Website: ulta-beauty
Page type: customer-info-address
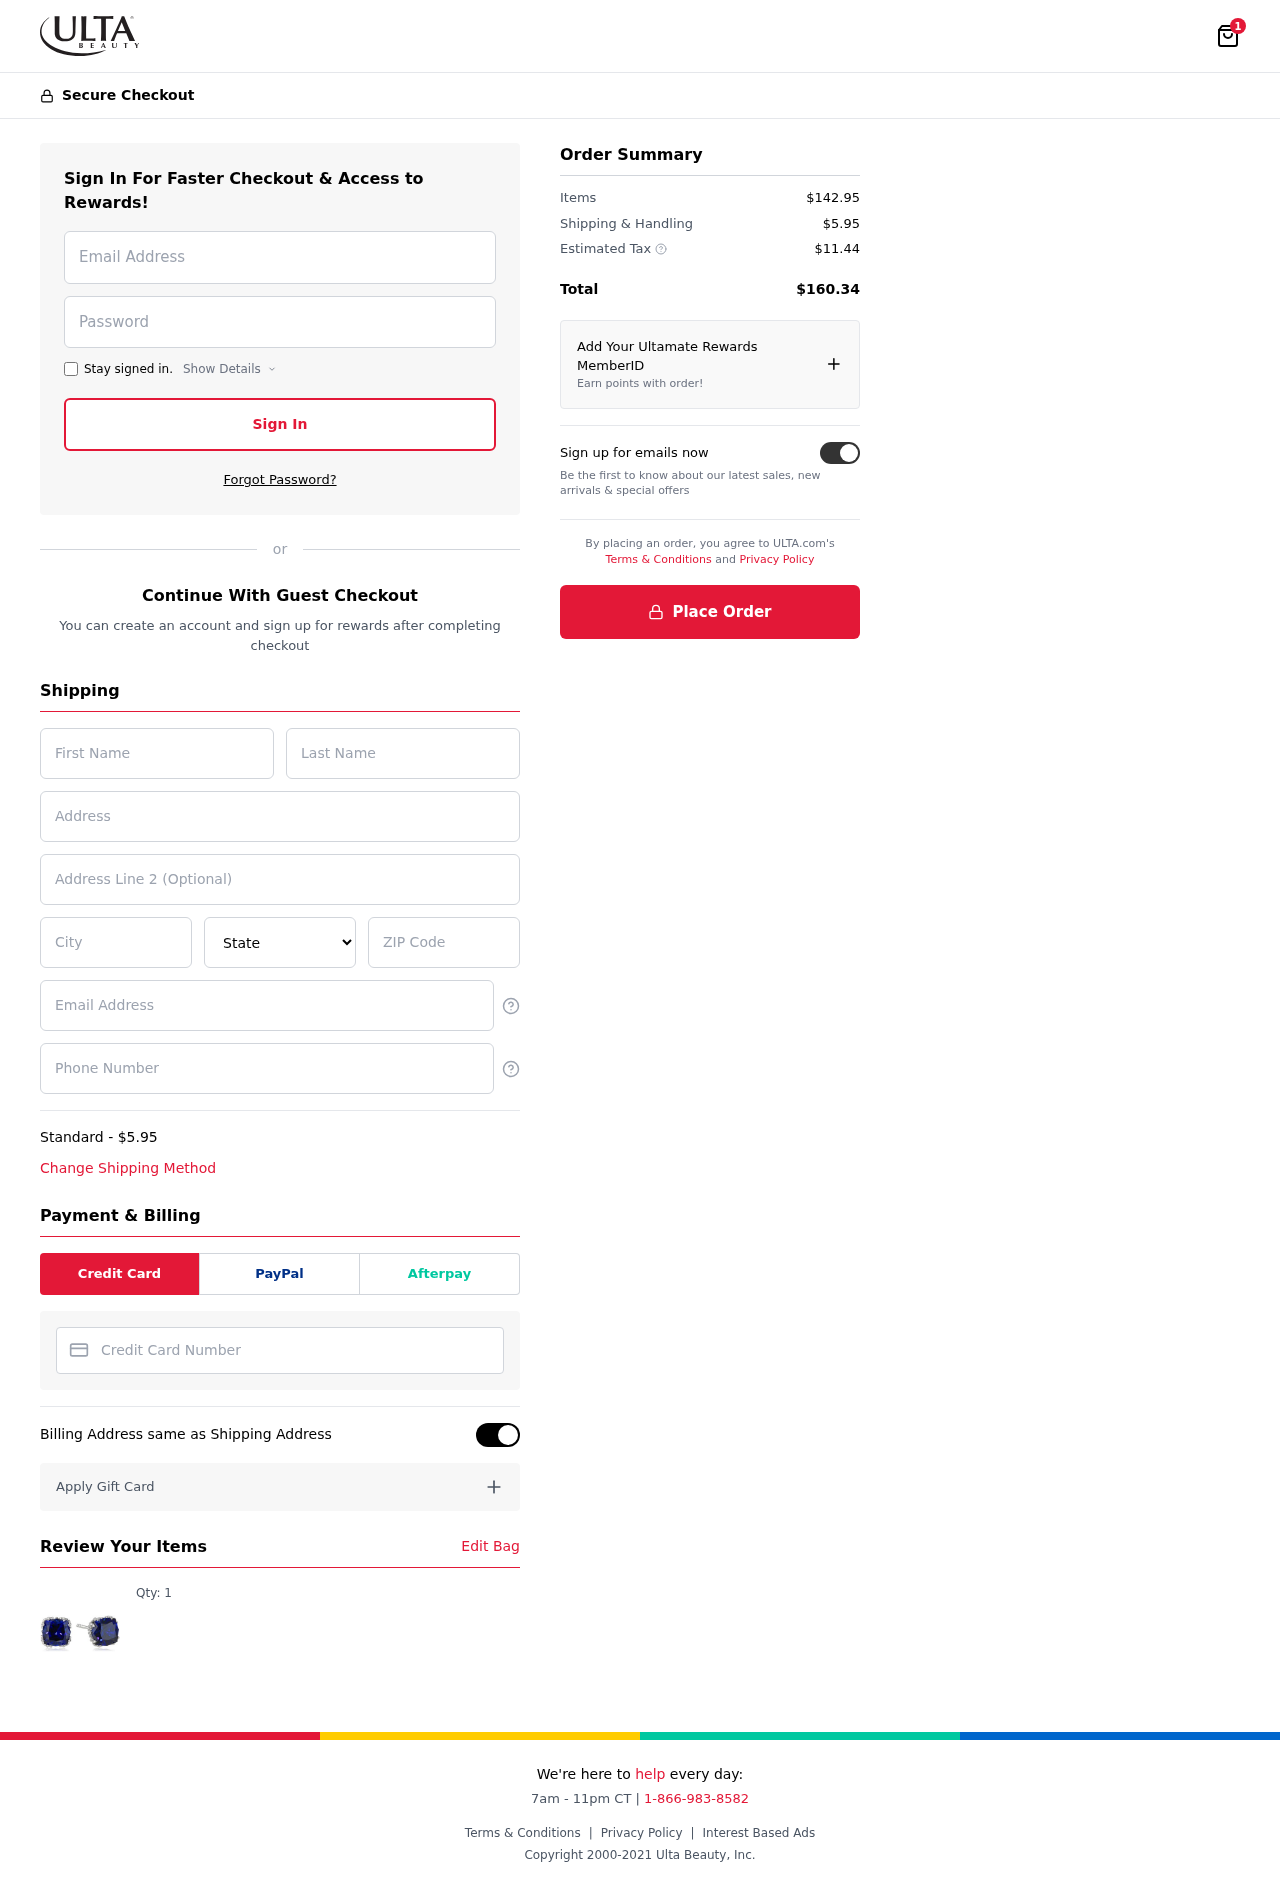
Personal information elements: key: PII_CARD_NUMBER
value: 2252 4529 0184 4831
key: PII_CITY
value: North Michelleside
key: PII_EMAIL
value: deborah_barnes@gmail.com
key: PII_FIRSTNAME
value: Deborah
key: PII_LASTNAME
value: Barnes
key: PII_PHONE
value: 4869172914
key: PII_POSTCODE
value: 29620
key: PII_STATE
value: Utah
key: PII_STREET
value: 044 Smith Burgs Suite 167
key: PII_STREET2
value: Apt. 234
Product elements: key: PRODUCT1_QUANTITY
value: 1
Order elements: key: ORDER_NUM_ITEMS
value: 1
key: ORDER_SHIPPING_COST
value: $5.95
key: ORDER_ITEMS_TOTAL
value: $142.95
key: ORDER_SHIPPING_COST2
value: $5.95
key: ORDER_TAX
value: $11.44
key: ORDER_TOTAL
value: $160.34